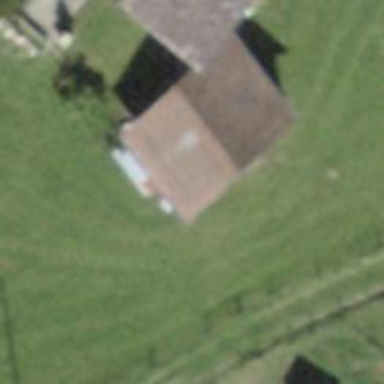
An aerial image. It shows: Rural barn.